Question: let us consider following simulink model

i have following matrix
'''
A=[2 1 3;1 4 5]
A =
2 1 3
1 4 5
'''
and its singular value decomposition
'''
>> [U E V]=svd(A)
U =
-0.4719 -0.8817
-0.8817 0.4719
E =
7.2965 0 0
0 1.6617 0
V =
-0.2502 -0.7772 -0.5774
-0.5480 0.6053 -0.5774
-0.7982 -0.1720 0.5774
>>
'''
in custom matlab function taken form this link
<URL>
i have created my own function
'''
function [U,E,V]=singular_decomposition(A)
%#codegen
[U E V]=svd(A);
'''
numeric values and dimension of matrices are same,but at some point there is sign different,how can i fix this?
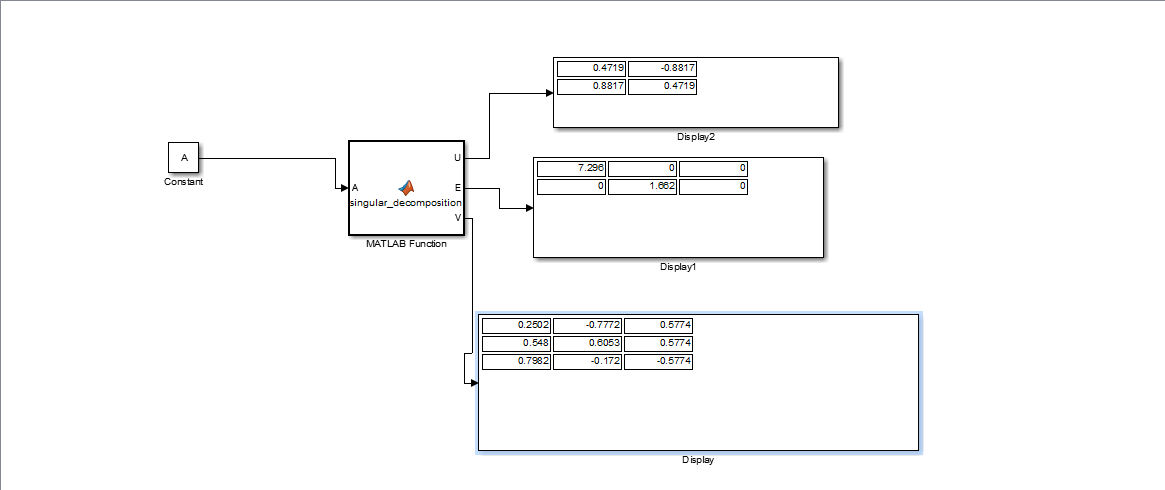
Answer: There's nothing wrong. SVD decomposition of a matrix is in general not unique.
If you perform 'U*E*V'' you'll get the same value of A in both cases.